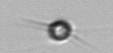
Label: Acanthoica_quattrospina